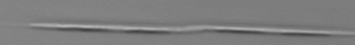
Label: Pseudo-nitzschia